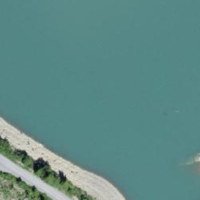
EUNIS habitat code: 14
Species observed at this site:
Chamaenerion angustifolium